Question: Worked out a use case diagram question from a past year paper. Would like some feedback on whether my diagram is correct based on the following question. Thanks for any guide.
Question:
University new library system.
Students will use computer terminal to check availability of a book.
Student library card is scanned into the system.
System searches through the student database to check the student's borrowing history.
Student allowed to borrow a book subject to the following 2 constraints:
- -
If loan not permitted, the librarian can override the system and enter a code to allow the loan.
Student can borrow from another university's library by accessing inter-loan system to find to find book and place order.
The above check of the student's card is again performed.
Special books within library cannot be borrowed. They can only be consulted. Also subjected to the 2 constrains previously described.
Finally, students have access to printer, using credits previously added by a 3rd party on his card. The card check for the printing process is
subject to the constraints previously described.
Construct a UML representation of the processes described above. This will involve the production of one or more Use Case Diagrams.
Answer:

Link to my UML diagram:
<URL>
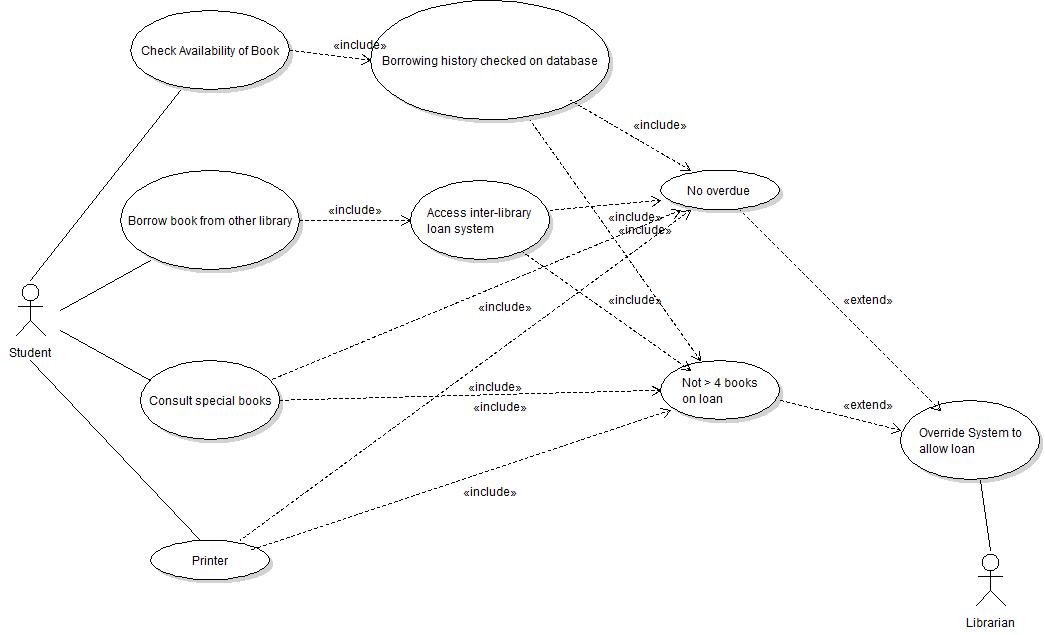
Answer: No. You shouldn't put any "if" logic into use case diagram. "No Overdue" or "Not >4books..." belong to more concrete diagrams - sequence, state, Activity, Interation Activity, maybe, Timing. But they are NOT use cases.
On the other hand, you have no system elements here. Use cases are subjects of dialogues between 'agents', that are people and system components or subsystems. You have only people here.
Also, you have no login activities here and no administrator. But maybe, it is out of the scope of the task.
Printer should be a subsystem. But you do not have "Print" use case connecting User and Printing Subsystem
Edit:
If you consider the checking so important to be present on the level of Use case diagram, create a subsystem for it and a use case or two between Actors and this subsystem.
And I see one more problem: interlib loan system and DB should appear as subsystems and access to the first and history check remain as use cased connected to them.
And I can't help with "consult special books", because I don't understand that at all.
And where are such base operations, as search for a book, search for the author, scan the card?
Notice, that your "includes" should become normal use cases between subsystems.